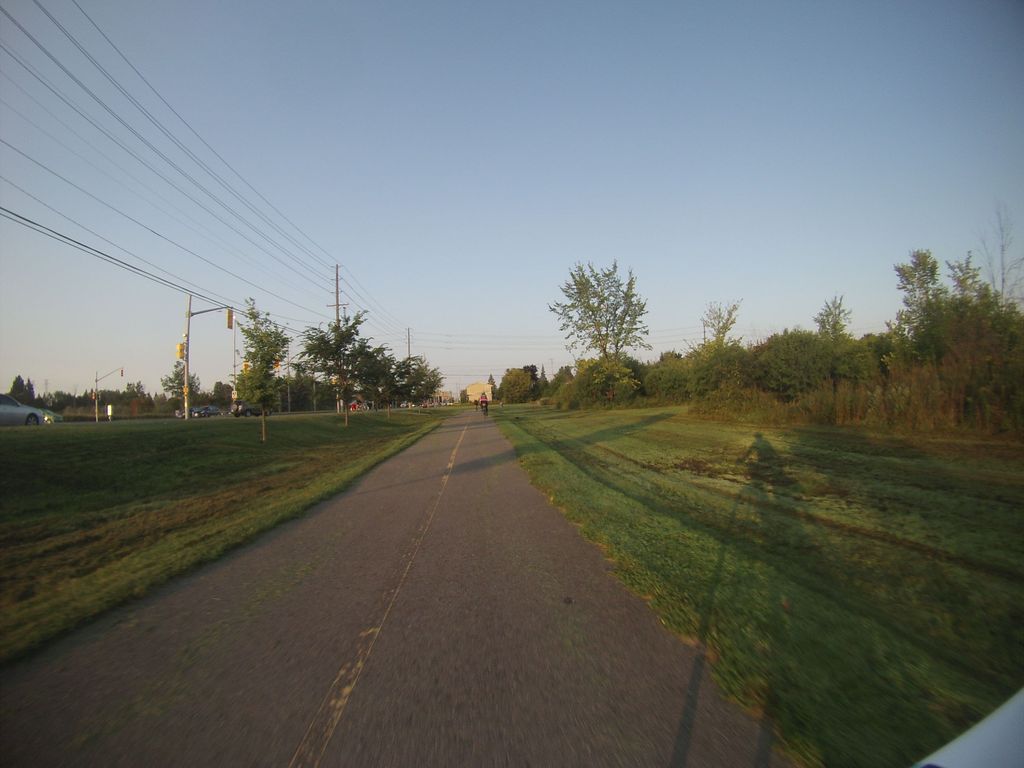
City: ottawa-gatineau